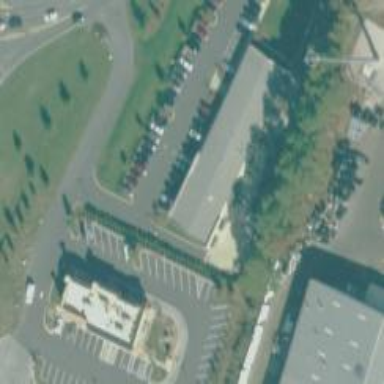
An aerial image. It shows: Commercial building.